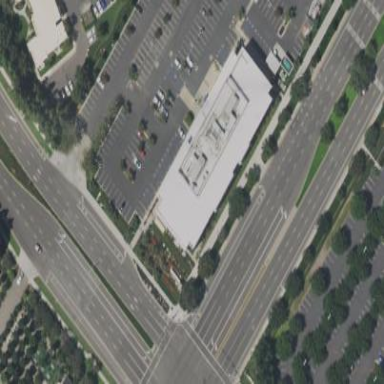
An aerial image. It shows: Commercial building.